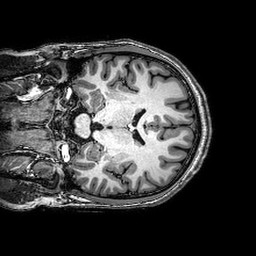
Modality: T1w
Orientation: coronal
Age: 23
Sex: male
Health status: healthy
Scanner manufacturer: philips
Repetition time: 0.008288 s
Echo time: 0.00381 s